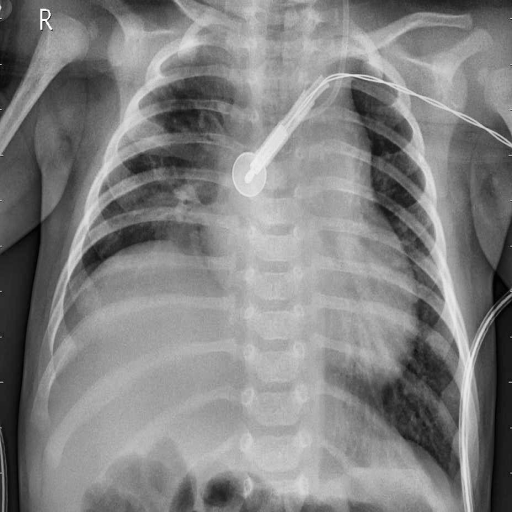
Finding: PNEUMONIA